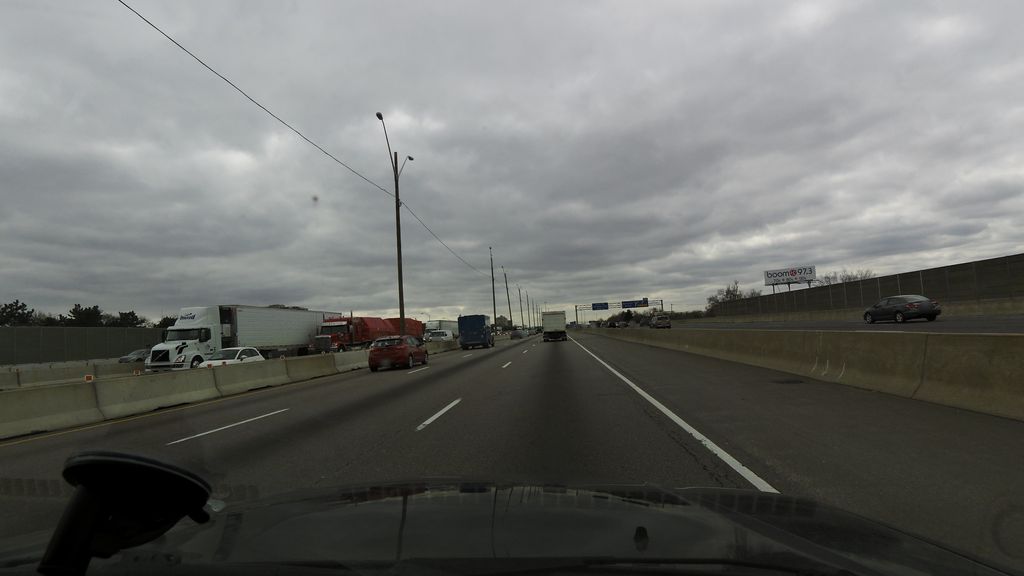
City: toronto